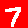
Digit: 7